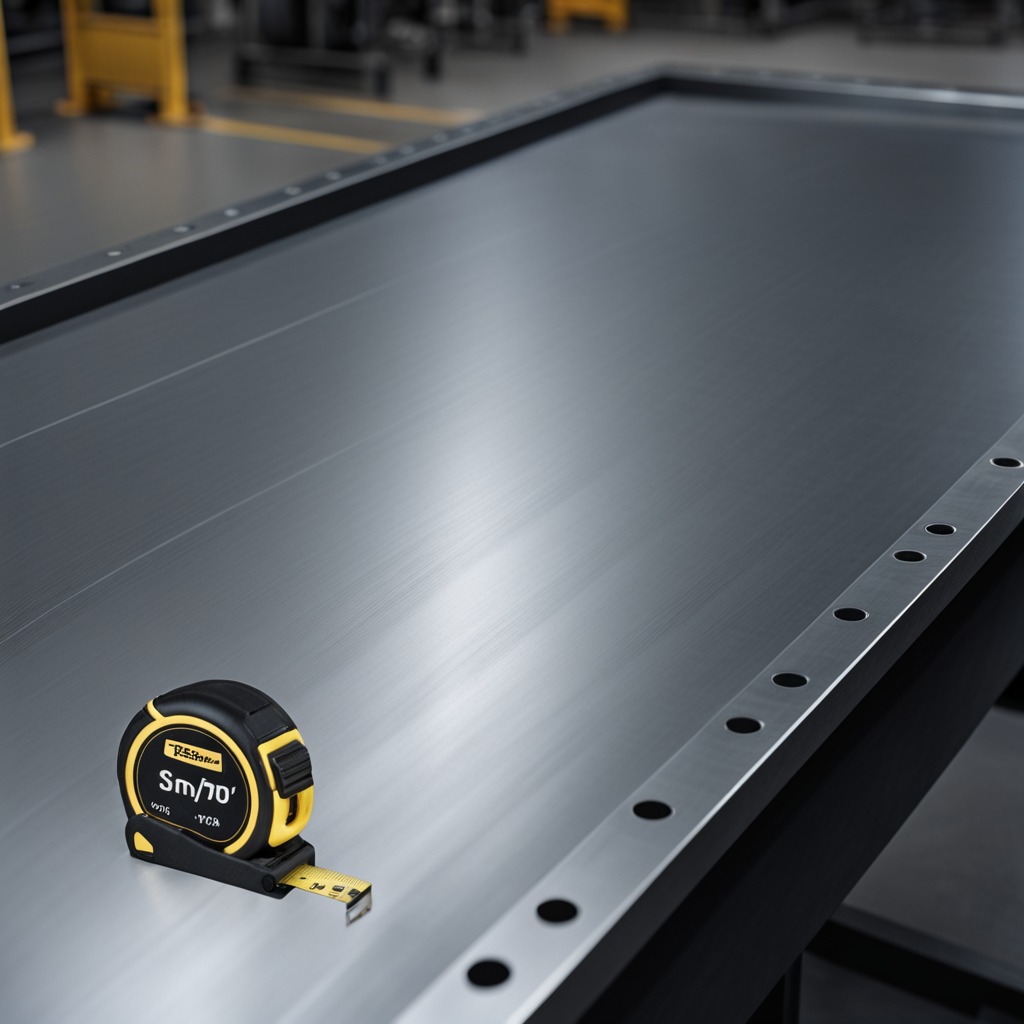
A measuring tape is lying on the cold steel table in the mining workshop.